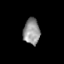
Tissue: skin
Cell type: T cells
Senescence score: 0.2083
Nuclear area (px): 421
Mean DAPI intensity: 146.637